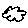
Label: cloud